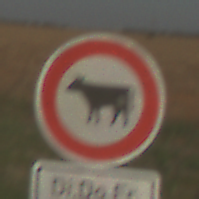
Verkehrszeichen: VerbotViehtrieb
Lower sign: ZeitangabenMitBeschraenkungAufWochentage3
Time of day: SunriseSunset
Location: Outdoor (Nature)
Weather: Clear
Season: NotSpecified
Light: Natural